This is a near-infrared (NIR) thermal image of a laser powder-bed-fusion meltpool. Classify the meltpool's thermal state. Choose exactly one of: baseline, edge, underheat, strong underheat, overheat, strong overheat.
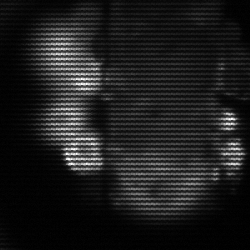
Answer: strong underheat